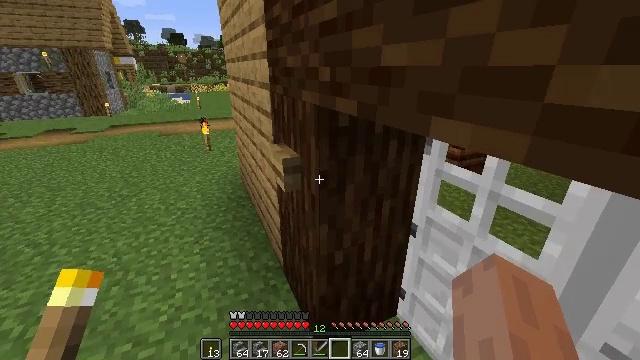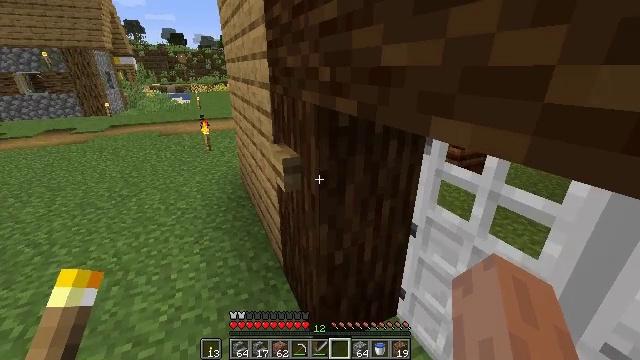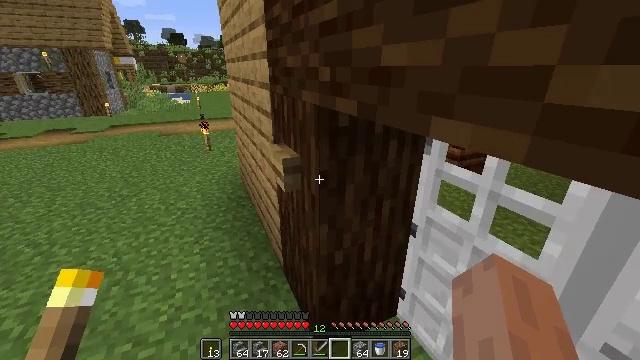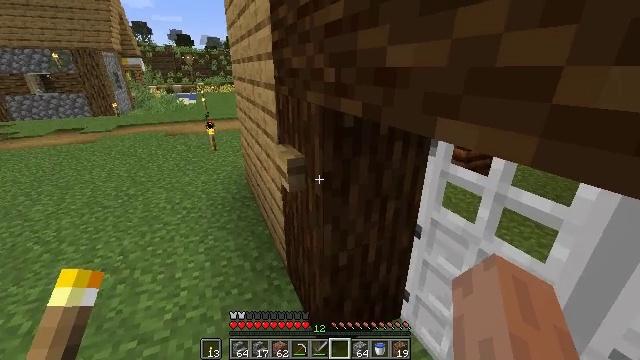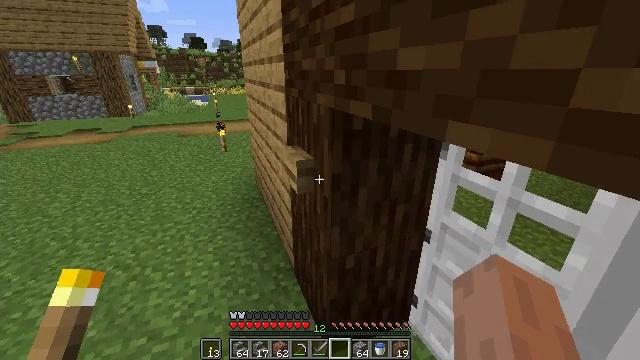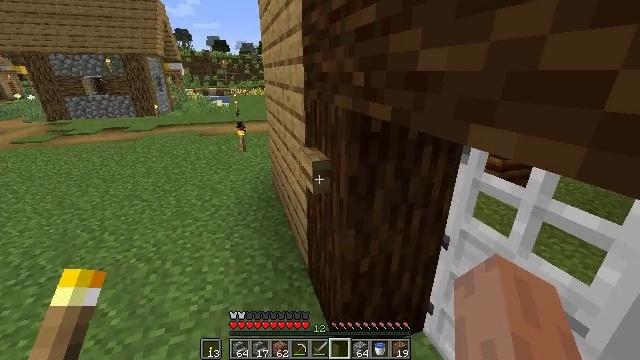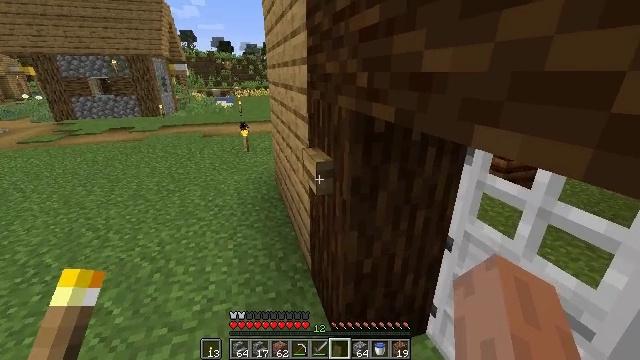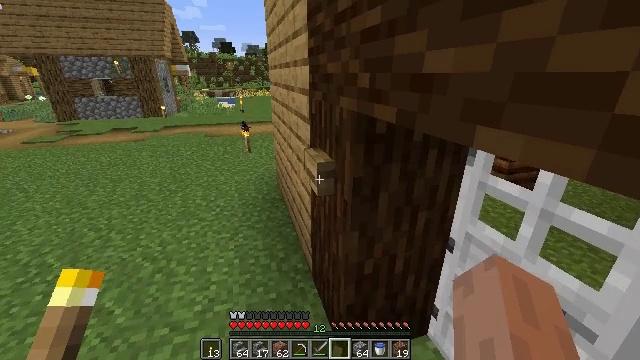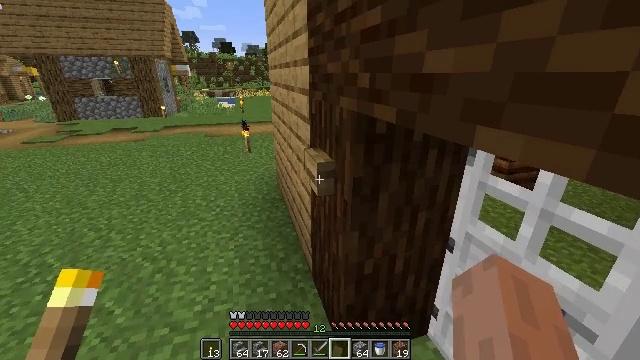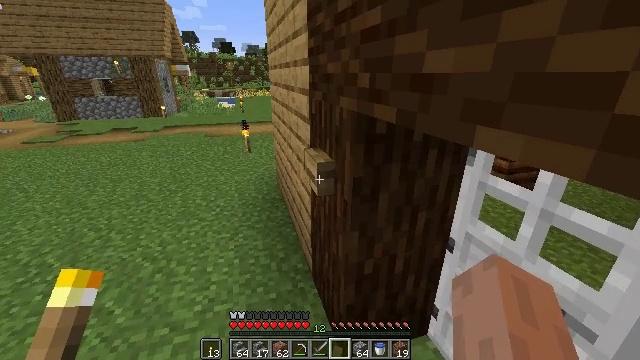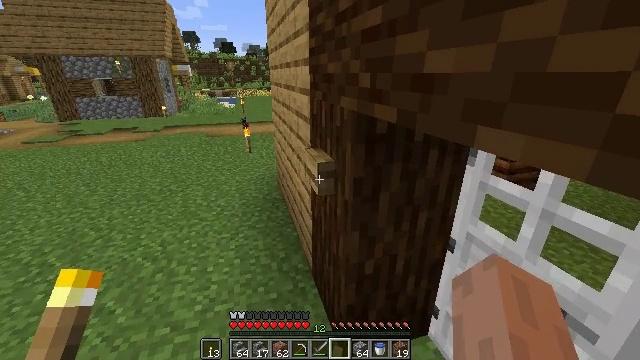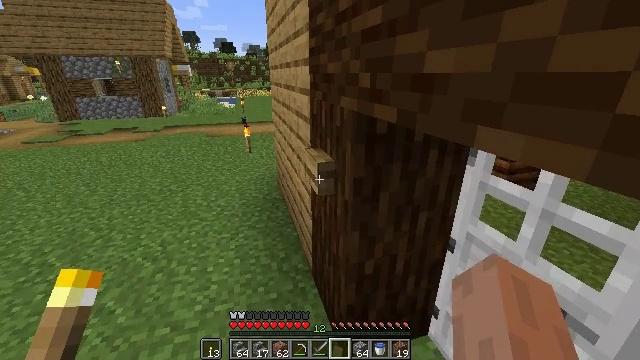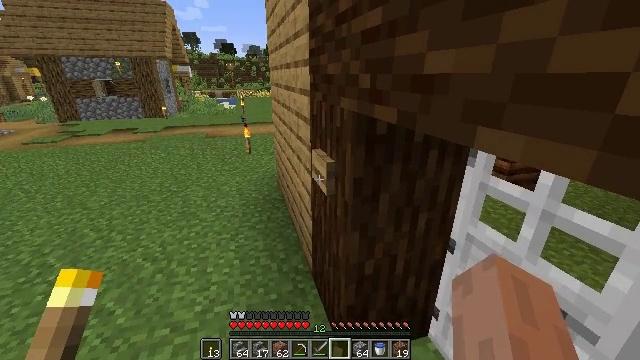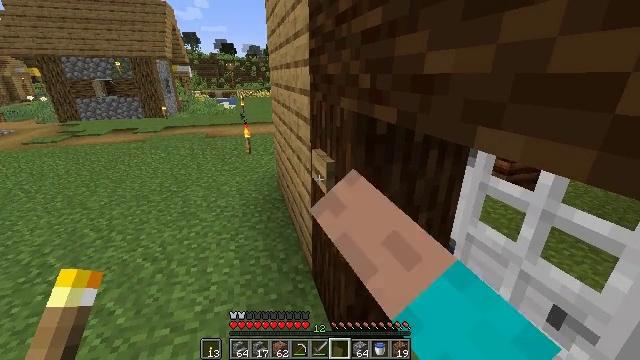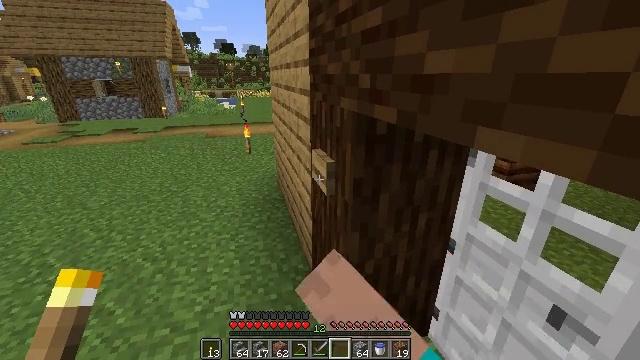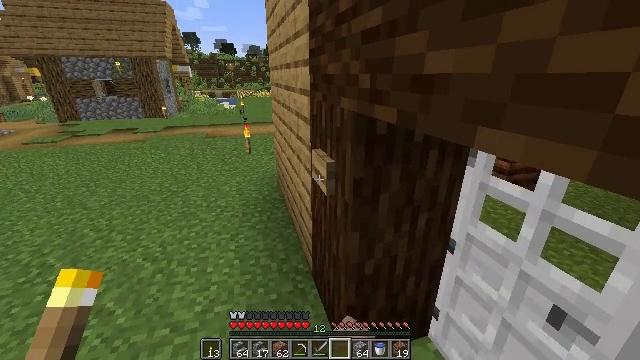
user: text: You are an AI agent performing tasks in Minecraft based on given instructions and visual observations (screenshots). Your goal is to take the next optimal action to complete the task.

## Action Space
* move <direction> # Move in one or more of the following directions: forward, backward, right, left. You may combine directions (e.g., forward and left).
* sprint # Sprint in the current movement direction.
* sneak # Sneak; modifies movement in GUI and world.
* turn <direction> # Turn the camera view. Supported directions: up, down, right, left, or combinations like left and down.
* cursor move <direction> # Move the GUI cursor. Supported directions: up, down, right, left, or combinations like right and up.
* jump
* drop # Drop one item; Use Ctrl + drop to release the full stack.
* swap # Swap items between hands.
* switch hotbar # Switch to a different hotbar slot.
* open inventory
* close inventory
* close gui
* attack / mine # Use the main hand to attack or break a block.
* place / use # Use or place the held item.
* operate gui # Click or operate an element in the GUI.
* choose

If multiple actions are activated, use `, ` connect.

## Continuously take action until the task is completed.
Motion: motion action
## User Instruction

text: Mine the iron door to remove it.
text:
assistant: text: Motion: no_op
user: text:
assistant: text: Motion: no_op
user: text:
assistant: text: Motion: turn left
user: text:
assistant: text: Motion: turn left
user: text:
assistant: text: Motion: turn left
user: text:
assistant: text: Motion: no_op
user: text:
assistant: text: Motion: no_op
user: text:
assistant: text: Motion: no_op
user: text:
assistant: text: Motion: no_op
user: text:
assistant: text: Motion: no_op
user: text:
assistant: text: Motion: no_op
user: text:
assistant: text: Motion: use / place
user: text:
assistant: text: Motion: use / place
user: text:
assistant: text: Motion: use / place
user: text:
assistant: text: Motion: use / place
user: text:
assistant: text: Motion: no_op
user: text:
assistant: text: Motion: no_op
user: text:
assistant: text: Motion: no_op
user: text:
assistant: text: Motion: no_op
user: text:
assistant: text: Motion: no_op
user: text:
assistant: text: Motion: no_op
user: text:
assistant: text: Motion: no_op
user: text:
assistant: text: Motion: turn right and down
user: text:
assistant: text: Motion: move forward, turn right and down
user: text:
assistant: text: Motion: move forward, turn right
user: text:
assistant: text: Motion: move forward, turn right
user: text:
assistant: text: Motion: move forward, turn right
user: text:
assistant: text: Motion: move forward, turn right
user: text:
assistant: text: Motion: move forward, turn right
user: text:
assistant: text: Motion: move forward